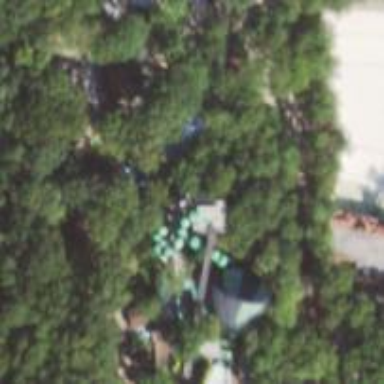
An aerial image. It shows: Bridge leading to water slide attraction.